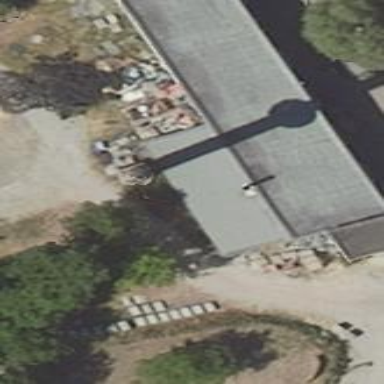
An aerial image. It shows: Building housing car repair shop.